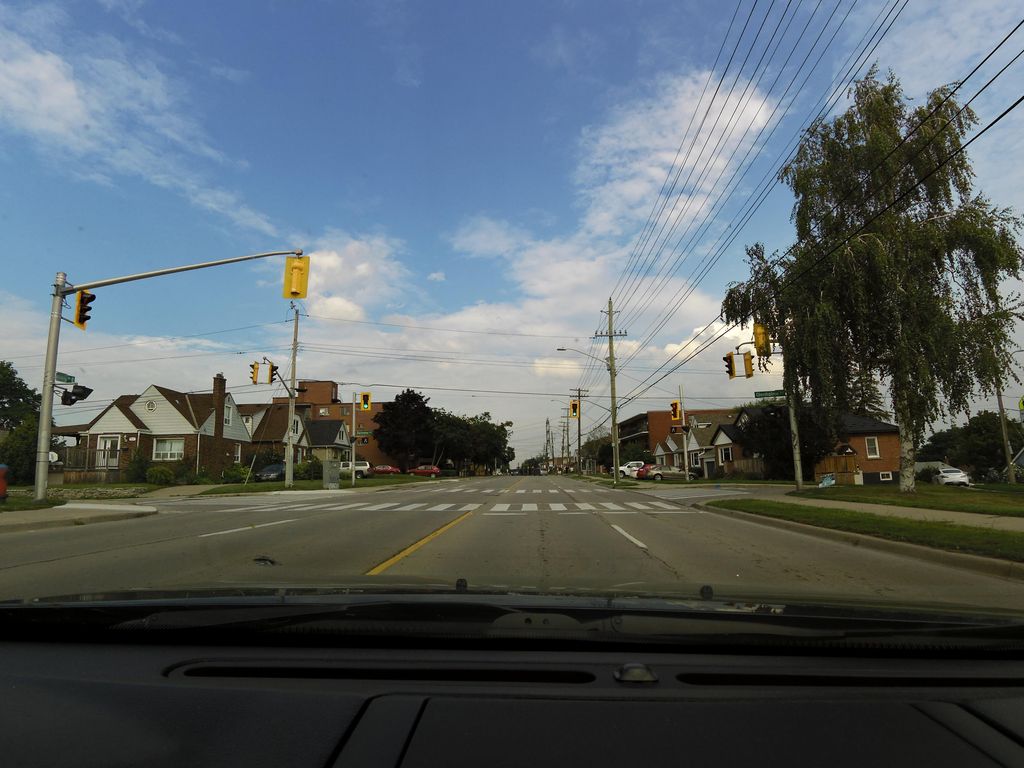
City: hamilton